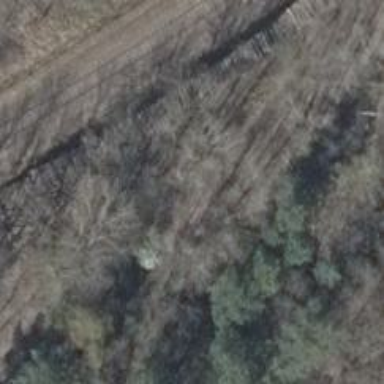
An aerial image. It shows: Disused railway spur.